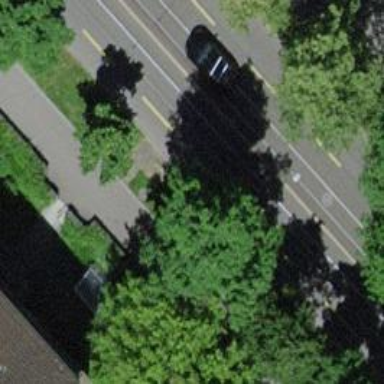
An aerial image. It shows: Tree-lined avenue.